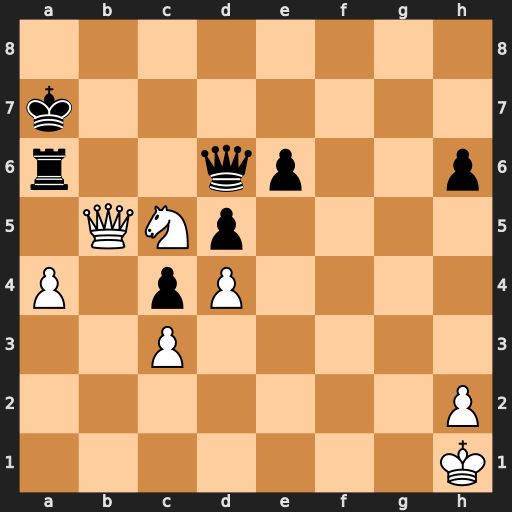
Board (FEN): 8/k7/r2qp2p/1QNp4/P1pP4/2P5/7P/7K
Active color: w
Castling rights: -
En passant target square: -
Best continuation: Qb7#